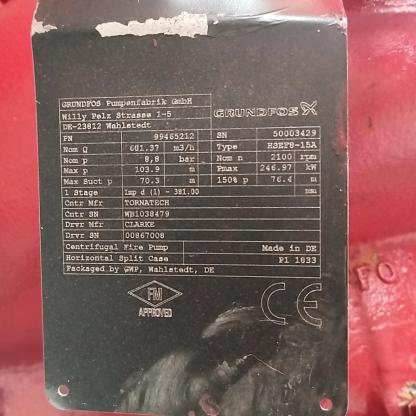
Klasa: tabliczka-znamionowa